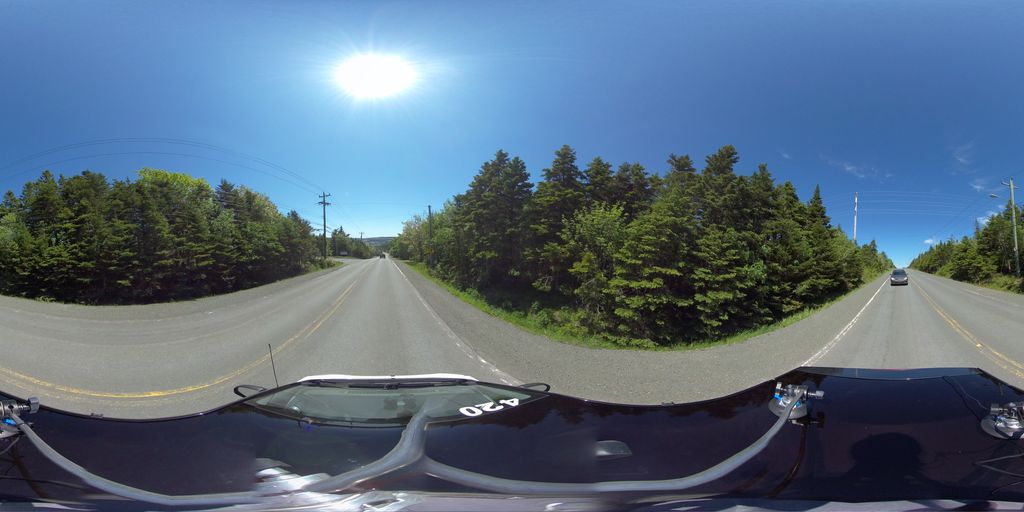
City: st_johns